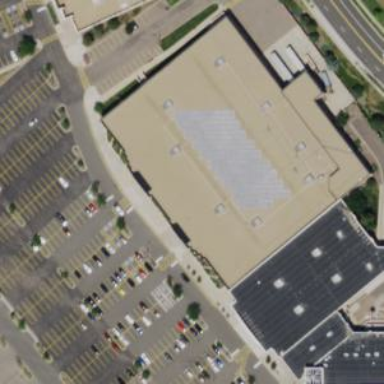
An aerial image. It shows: Department store building.